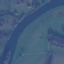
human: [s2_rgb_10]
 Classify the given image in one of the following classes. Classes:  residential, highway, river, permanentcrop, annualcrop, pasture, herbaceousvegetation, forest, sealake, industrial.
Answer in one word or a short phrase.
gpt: River